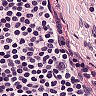
Metastatic tissue present: no